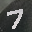
Label: 7